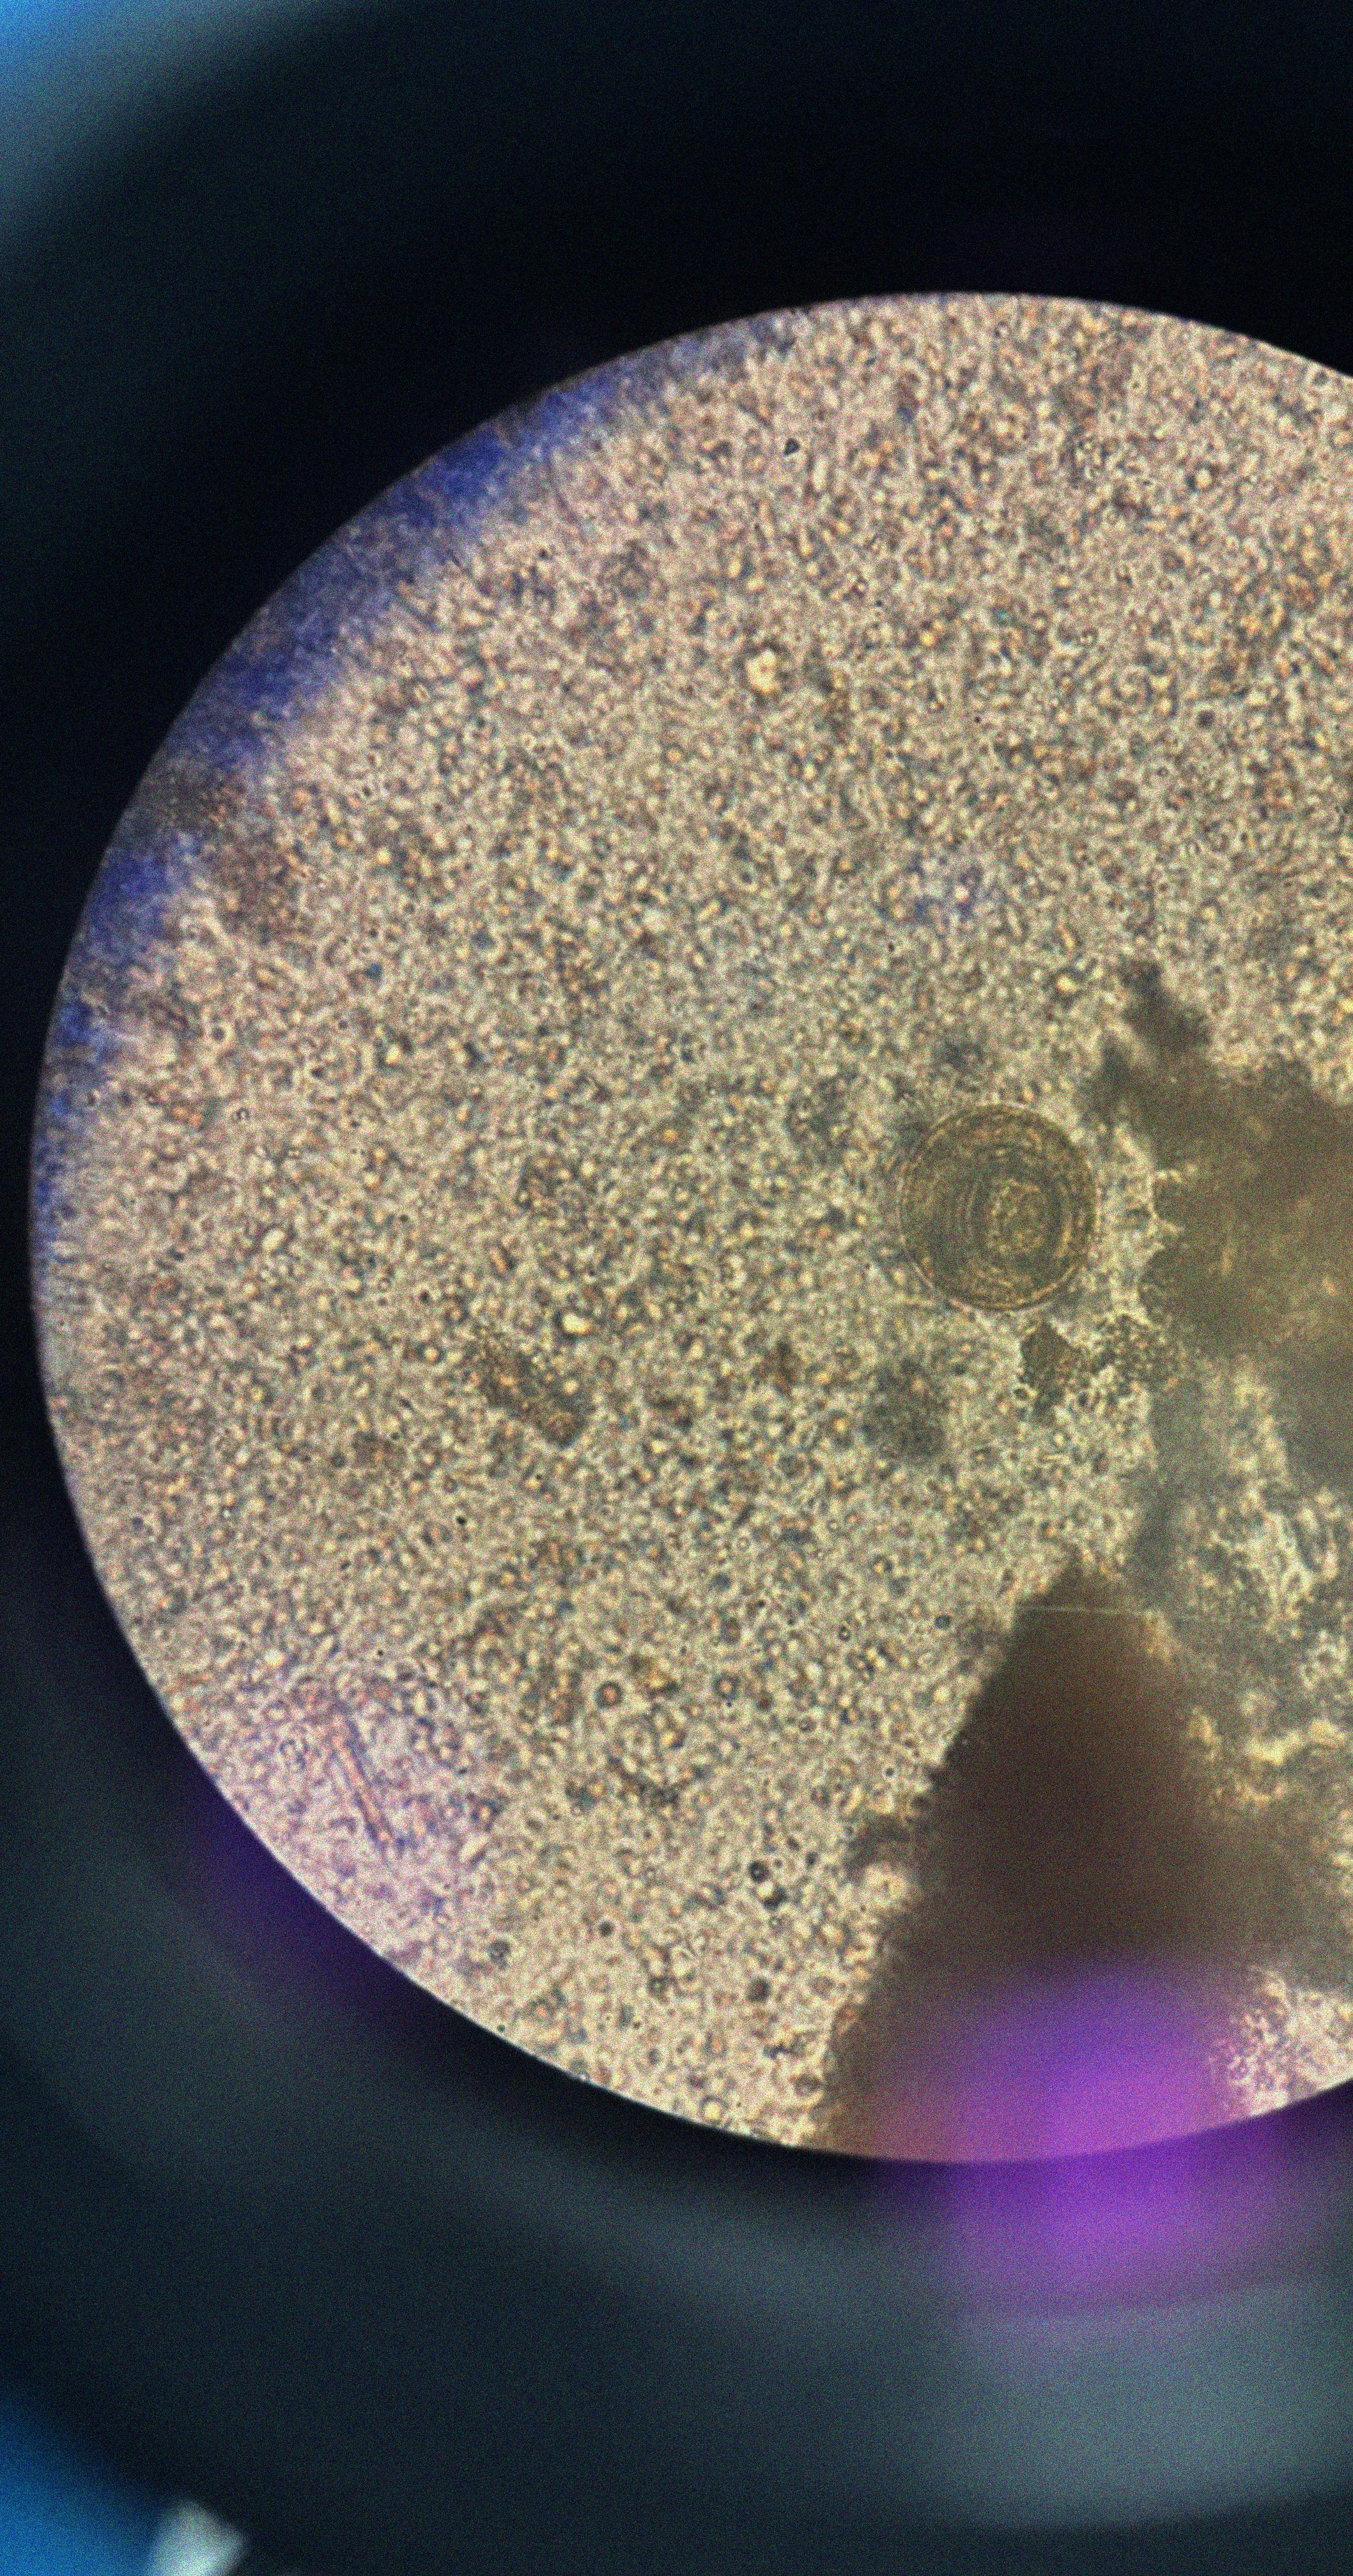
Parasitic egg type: Hymenolepis diminuta